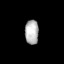
Tissue: lung
Cell type: Endothelial cells
Senescence score: 0.5939
Nuclear area (px): 326
Mean DAPI intensity: 180.678